Question: When profiling the log Kcachegrind shows %of inclusive as 13.92%. Should it not be close to 100% as mentioned in the <URL>??
Here is the screenshot of the profile log

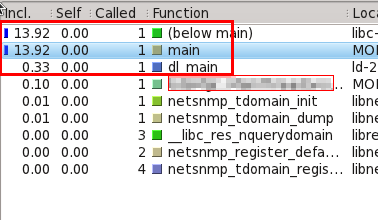
Answer: Not necessarily.
'main' is not the "real" entry point of your program, there is lot of stuff going on before and after, for example loading/unloading DLLs and the construction/destruction of globals (those which are dynamically initialized).
Those things take time, although normally negligible.
Note that there are flags for callgrind that allow to start the collection of statistics at the start of a function (for example 'main') depending on what you are really interested in.